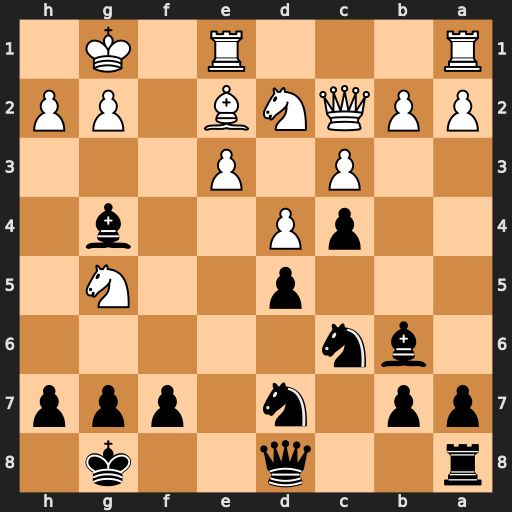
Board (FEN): r2q2k1/pp1n1ppp/1bn5/3p2N1/2pP2b1/2P1P3/PPQNB1PP/R3R1K1
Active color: b
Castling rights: -
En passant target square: -
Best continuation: Qxg5 Bxg4 Qxg4